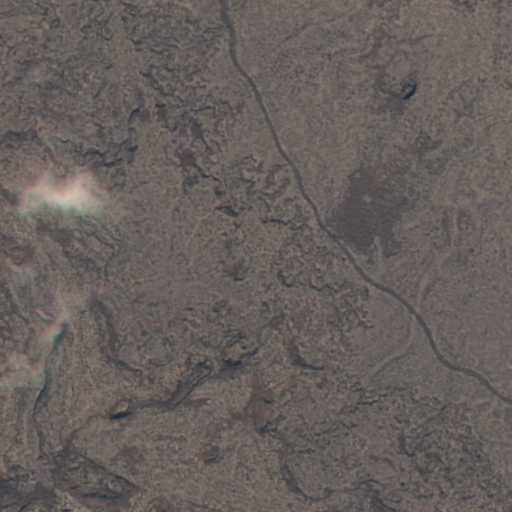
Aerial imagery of lava area in Hawaii named Kīpukakaupua‘a containing only unknown